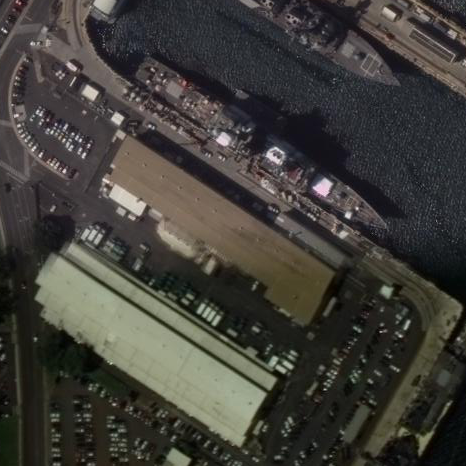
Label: cruiser